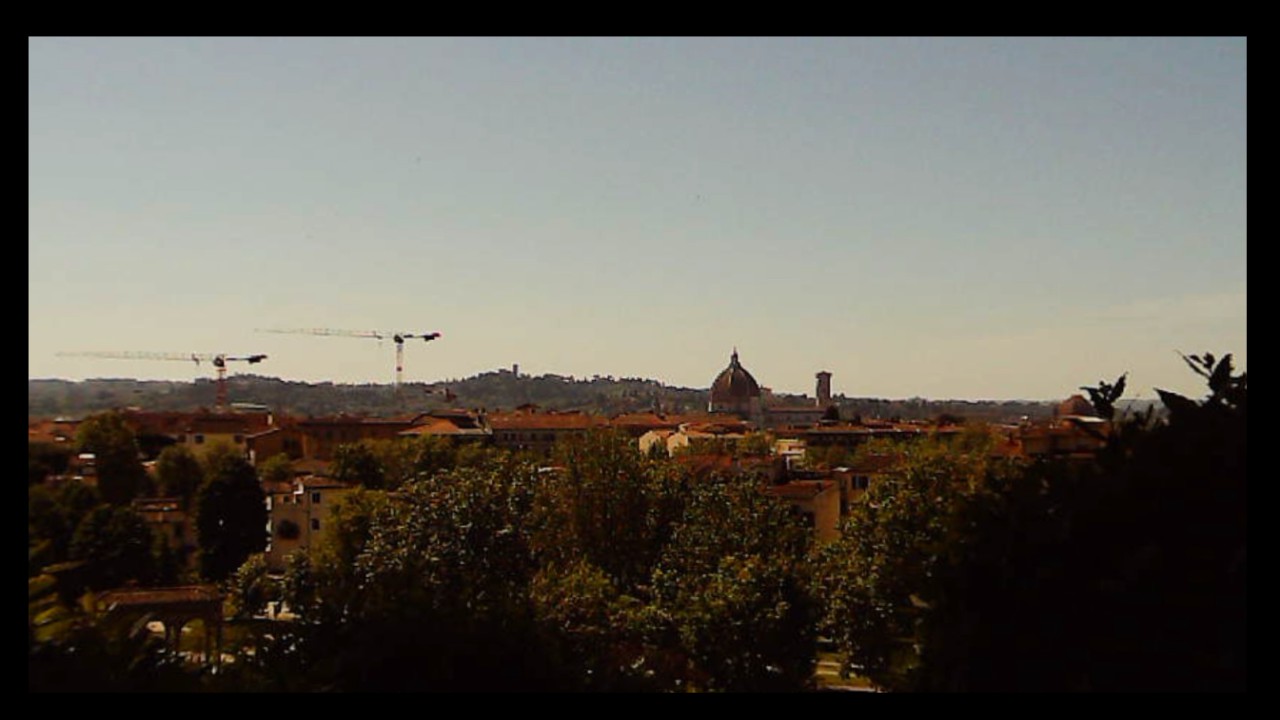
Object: Betafpv air75